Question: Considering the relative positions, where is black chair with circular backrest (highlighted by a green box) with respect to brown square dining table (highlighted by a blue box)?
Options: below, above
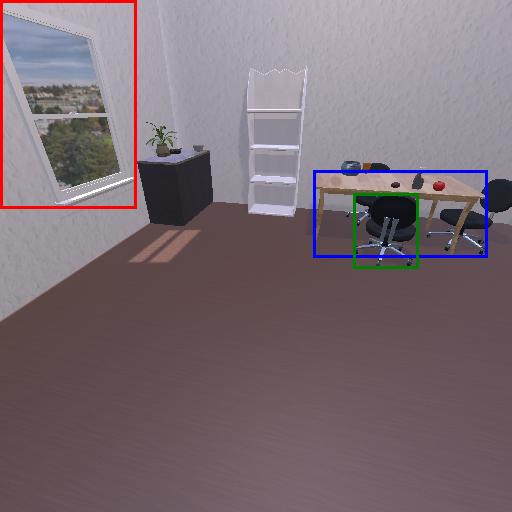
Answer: below